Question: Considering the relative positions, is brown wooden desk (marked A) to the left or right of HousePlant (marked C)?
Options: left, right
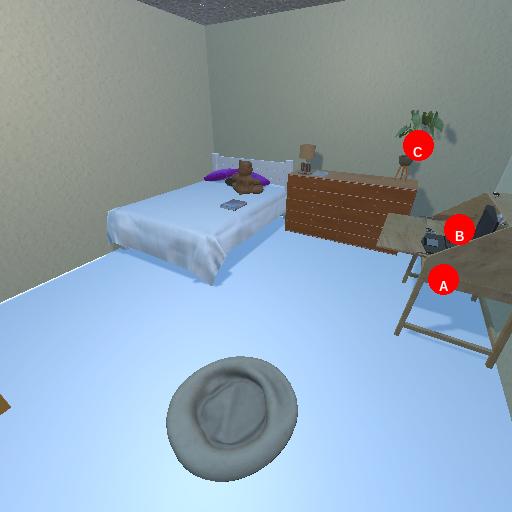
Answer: left